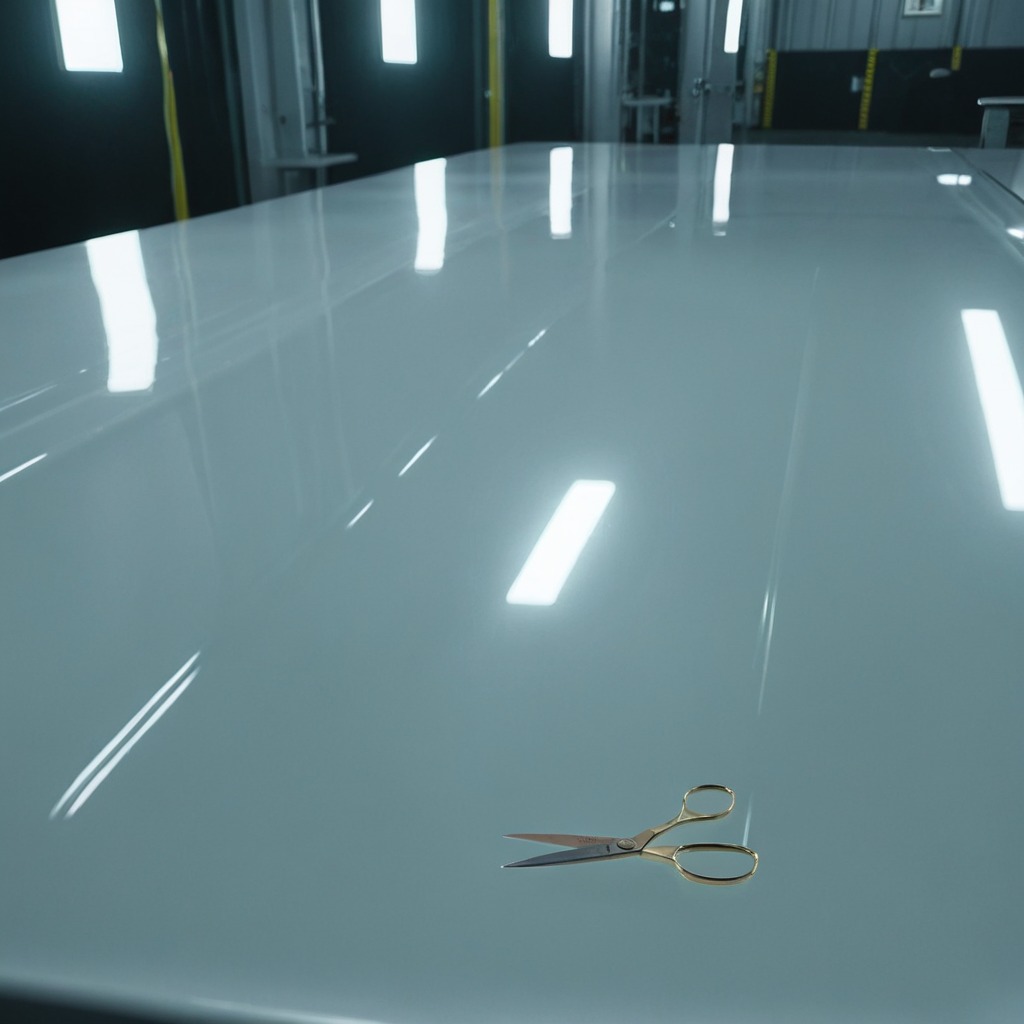
A scissor lying on the table in a ship maintenance bay industrial lighting.